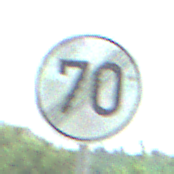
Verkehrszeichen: EndeGeschwindigkeit70
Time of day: Midday
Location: Outdoor (Nature)
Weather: PartlyCloudy
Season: NotSpecified
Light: Natural